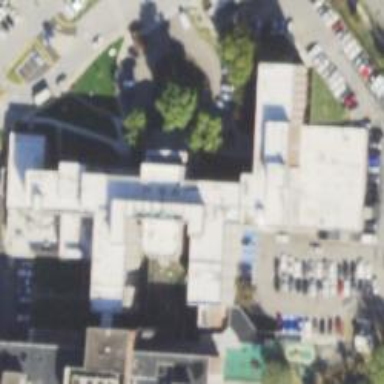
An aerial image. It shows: Hospital.